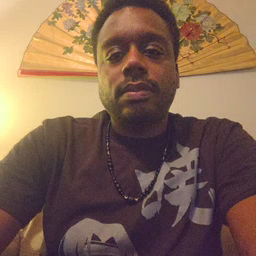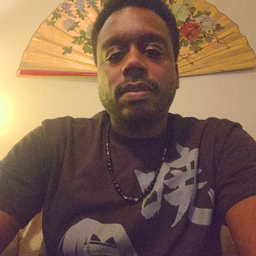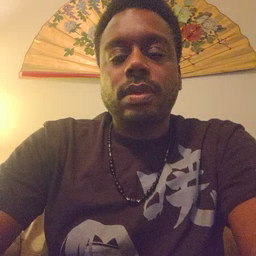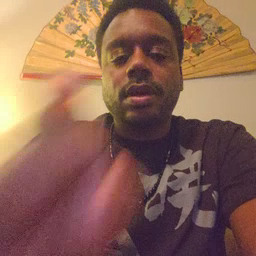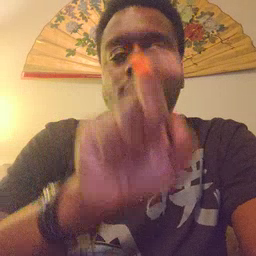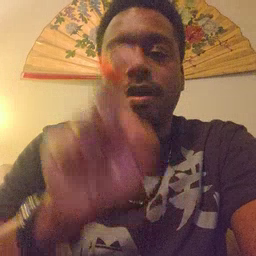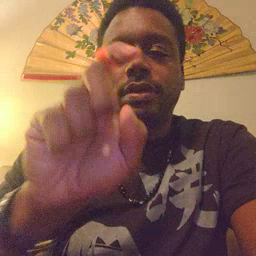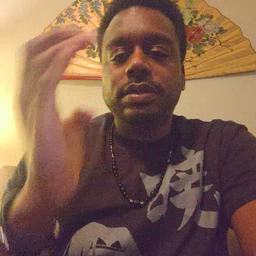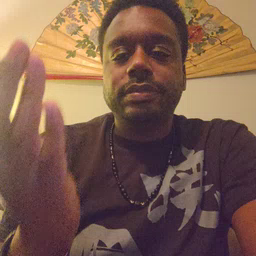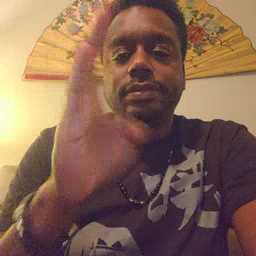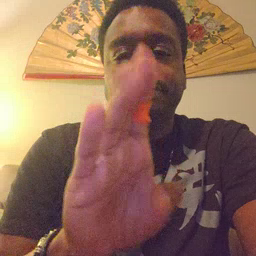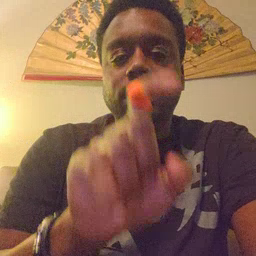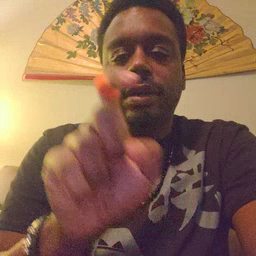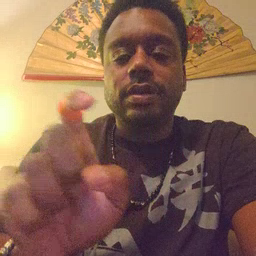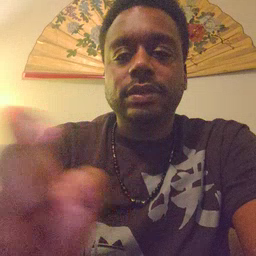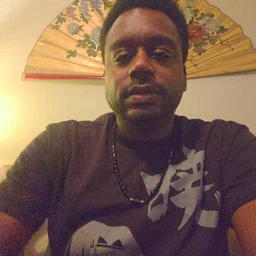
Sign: closet